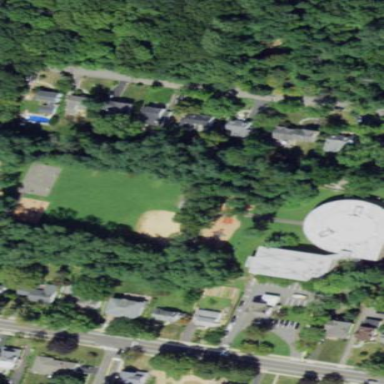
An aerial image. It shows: Playground area for leisure activities on the land.